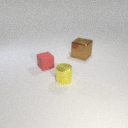
large brown metal cube behind small yellow metal cylinder